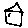
Label: house